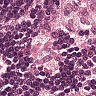
Metastatic tissue present: no